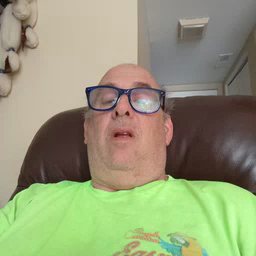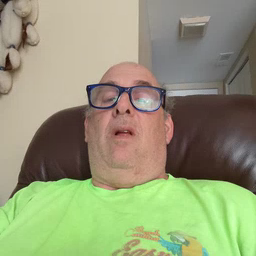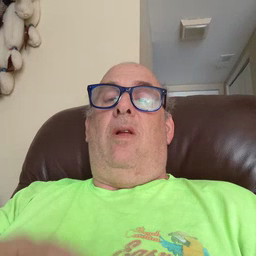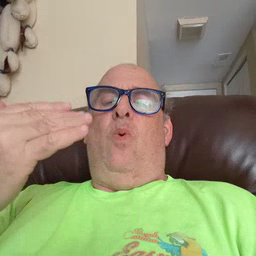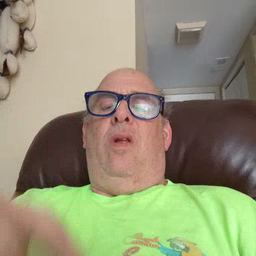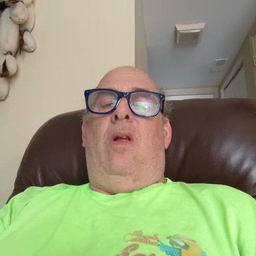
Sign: wait